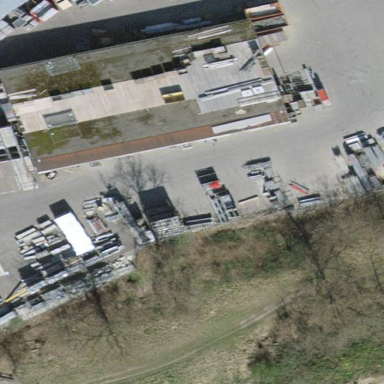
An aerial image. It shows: Building with flat roof.